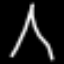
Label: The Eiffel Tower